Question: When I disable Activity Tracing it nevertheless logs all log statements below??
The severity level of my logging category is set to All.
I would assume by disabling it, that it will not log the last 5 log statements, as these are activity tracing events,
but it still does trace.
For example, if I turn disable logging through a global logging filter it will won't log anything.
The only way to make this work is querying the 'IsTracingEnabled()' method manually.
'''
Loggers.Instance.Write("Verbose", LogCategory.Database.ToString(), 1, 1, TraceEventType.Verbose); // 1
Loggers.Instance.Write("Information", LogCategory.Database.ToString(), 1, 1, TraceEventType.Information); // 2
Loggers.Instance.Write("Warning", LogCategory.Database.ToString(), 1, 1, TraceEventType.Warning); // 3
Loggers.Instance.Write("Error", LogCategory.Database.ToString(), 1, 1, TraceEventType.Error); // 4
Loggers.Instance.Write("Critical", LogCategory.Database.ToString(), 1, 1, TraceEventType.Critical); // 5
Loggers.Instance.Write("Resume", LogCategory.Database.ToString(), 1, 1, TraceEventType.Resume); // 6
Loggers.Instance.Write("Start", LogCategory.Database.ToString(), 1, 1, TraceEventType.Start); // 7
Loggers.Instance.Write("Stop", LogCategory.Database.ToString(), 1, 1, TraceEventType.Stop); // 8
Loggers.Instance.Write("Suspend", LogCategory.Database.ToString(), 1, 1, TraceEventType.Suspend); // 9
Loggers.Instance.Write("Transfer", LogCategory.Database.ToString(), 1, 1, TraceEventType.Transfer); // 10
'''
Here I disable tracing:

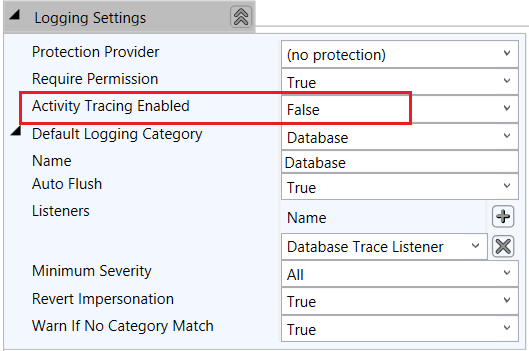
Answer: When you disable ActivityTracing then it will disable all traces when using the TraceManager class!
'''
using (TraceMgr.StartTrace("UI Events")) // this will not trace anything
{
}
'''